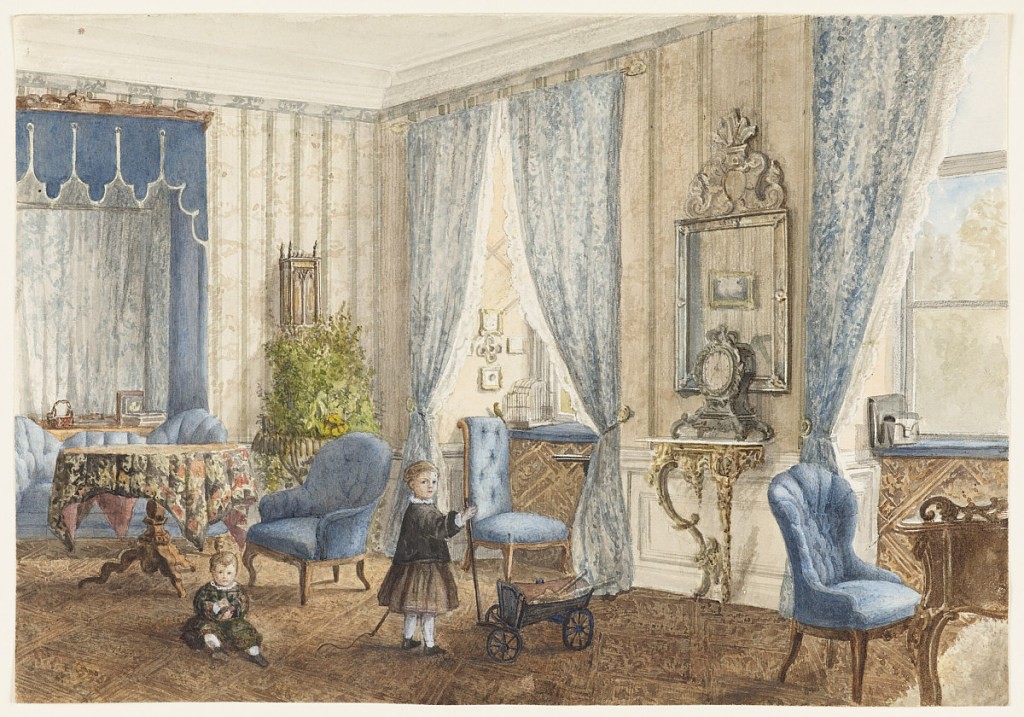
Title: Salon Siebleben, near Gotha, Germany
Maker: Countess Schoenberg, German
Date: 1856
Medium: Brush and watercolor on paper
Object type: Drawing
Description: This salon is decorated in the feminine taste with elements of the high-Victorian style. Lace-trimmed tieback curtains, blue tufted upholstery, a round table covered with a print cloth and a large fern plant create a truly Victorian sensibility. In the foreground, two young boys, the older one standing and the younger seated, play with toys.